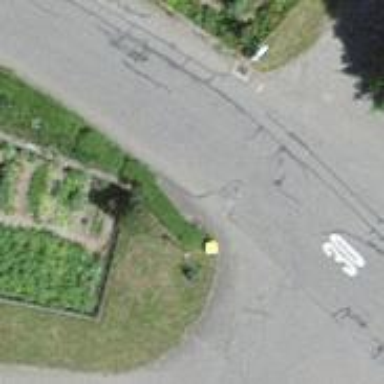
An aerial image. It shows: Post box.